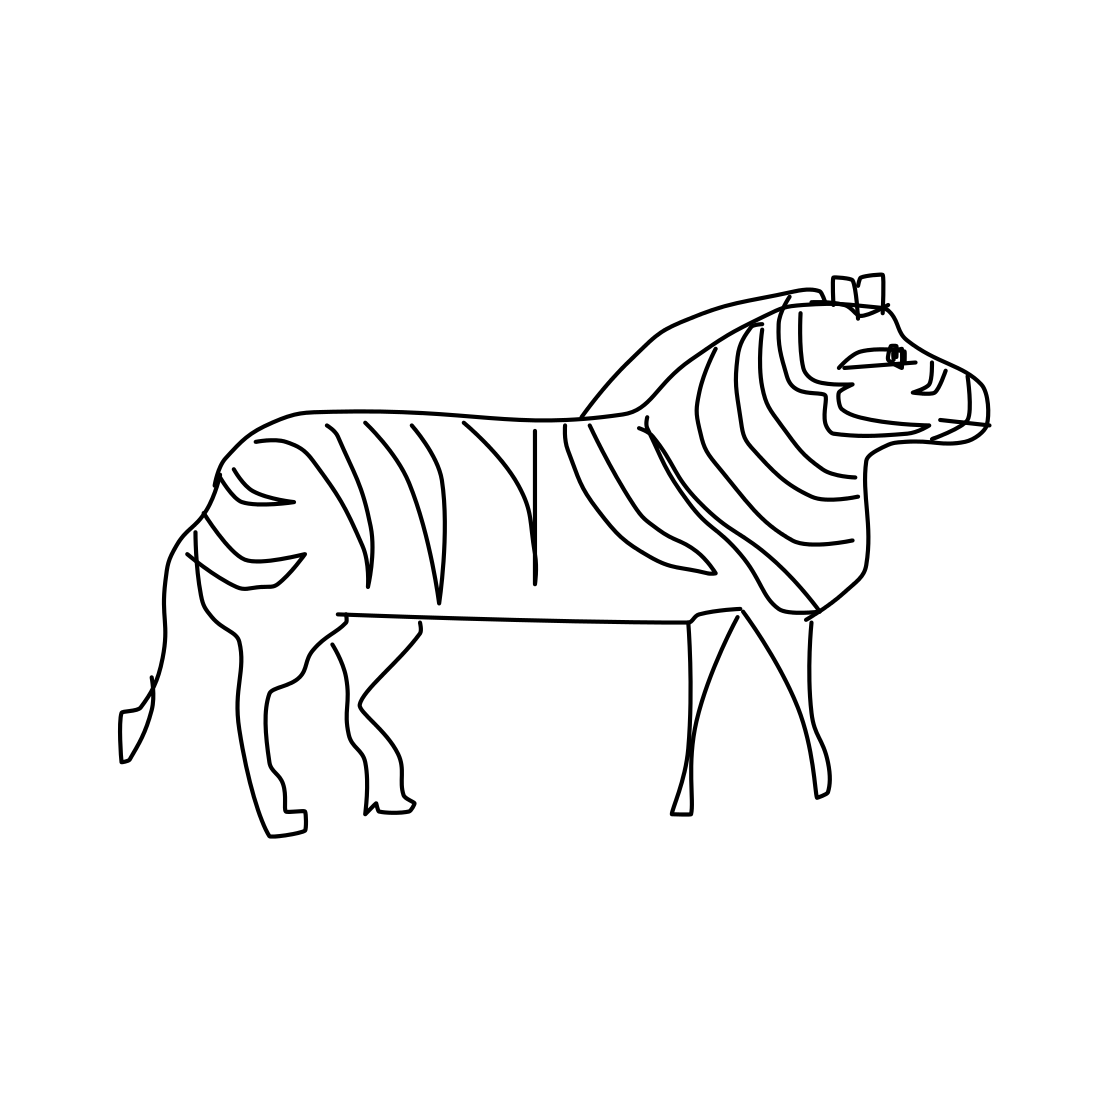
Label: zebra